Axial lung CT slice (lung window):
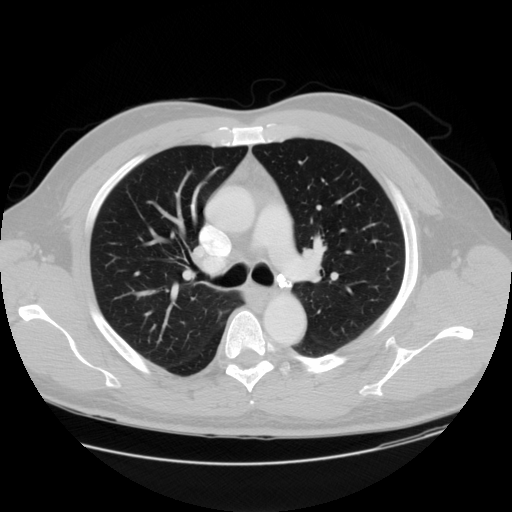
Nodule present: no